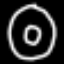
Label: donut